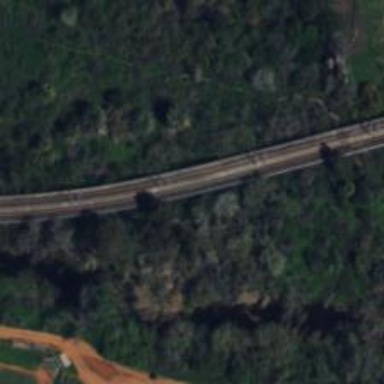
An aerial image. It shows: Light rail railway line with electrified contact line running along embankment.